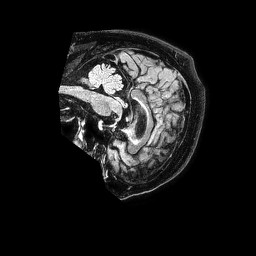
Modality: FLAIR
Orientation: sagittal
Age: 69
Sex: male
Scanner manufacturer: philips
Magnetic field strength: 1.5 T
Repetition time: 4.8 s
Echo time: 0.3 s